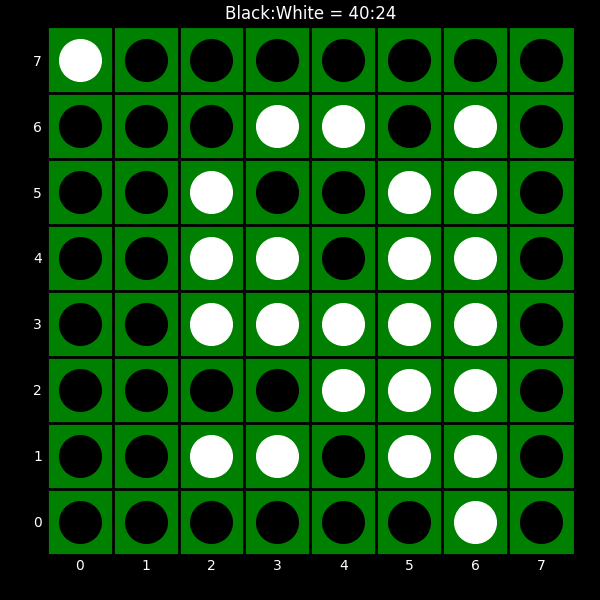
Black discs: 40
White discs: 24